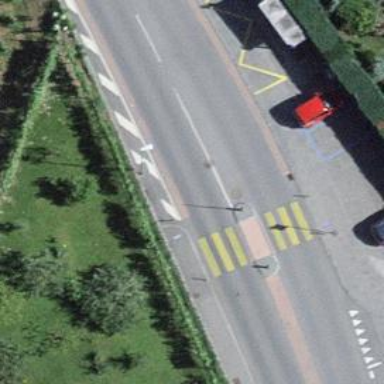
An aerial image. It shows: Zebra crossing on the road.